Interaction volume radius: 5 \u00c5
Interaction volume height: 30 \u00c5
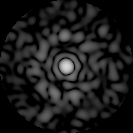
Disorder parameter: 0.8124